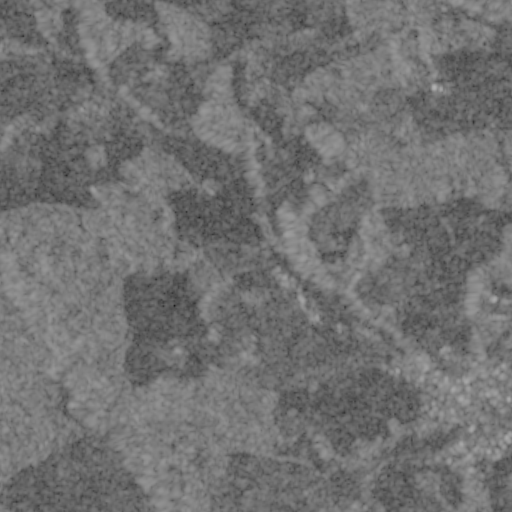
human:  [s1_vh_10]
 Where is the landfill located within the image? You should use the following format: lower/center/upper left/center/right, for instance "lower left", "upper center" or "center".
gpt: The landfill is located in the upper right of the image.
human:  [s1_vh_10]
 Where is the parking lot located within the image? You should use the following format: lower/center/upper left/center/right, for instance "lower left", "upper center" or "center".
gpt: The parking lot is located in the lower right of the image.
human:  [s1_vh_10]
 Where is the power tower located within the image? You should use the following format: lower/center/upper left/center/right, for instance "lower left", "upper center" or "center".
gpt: The power tower is located in the lower right of the image.
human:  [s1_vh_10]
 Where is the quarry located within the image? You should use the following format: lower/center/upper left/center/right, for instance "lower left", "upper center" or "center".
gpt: The quarry is located in the upper left of the image.
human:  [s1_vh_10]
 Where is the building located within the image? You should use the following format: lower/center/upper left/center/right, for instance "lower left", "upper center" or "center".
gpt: There is no building in the image.

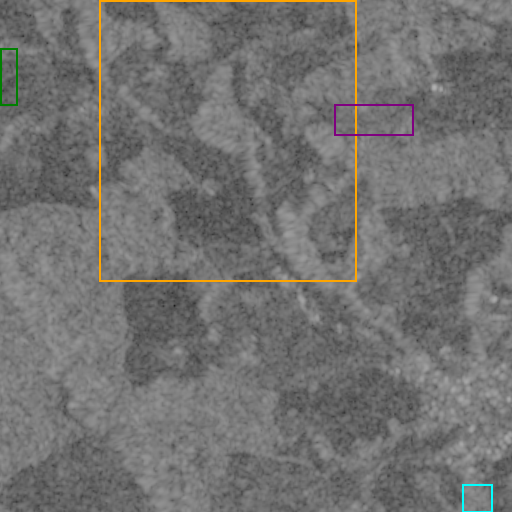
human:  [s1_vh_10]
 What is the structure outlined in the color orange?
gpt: The structure outlined in orange is a crop field.
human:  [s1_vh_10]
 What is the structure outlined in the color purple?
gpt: The structure outlined in purple is a landfill.
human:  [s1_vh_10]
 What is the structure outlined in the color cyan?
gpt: The structure outlined in cyan is a park.
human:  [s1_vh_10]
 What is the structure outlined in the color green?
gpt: The structure outlined in green is a quarry.
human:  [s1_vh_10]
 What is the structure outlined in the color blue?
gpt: There is no blue outline.